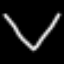
Label: diamond